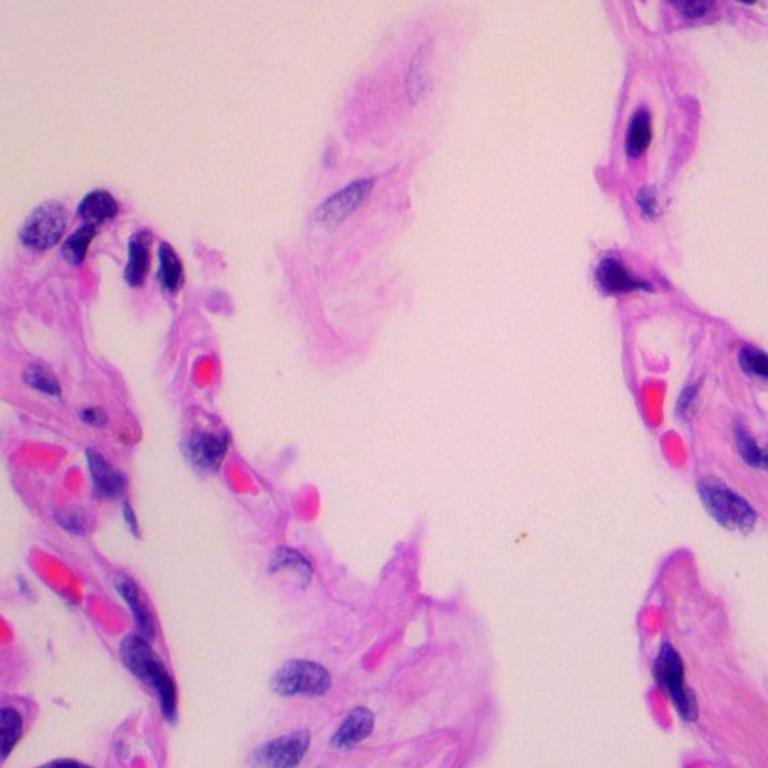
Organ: lung
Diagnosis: benign